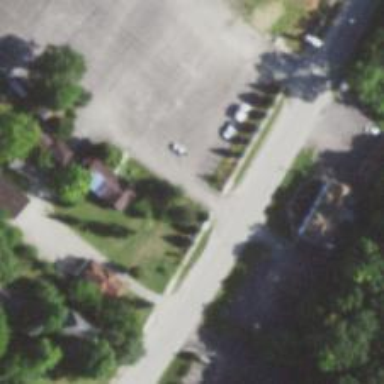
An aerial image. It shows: Footway.